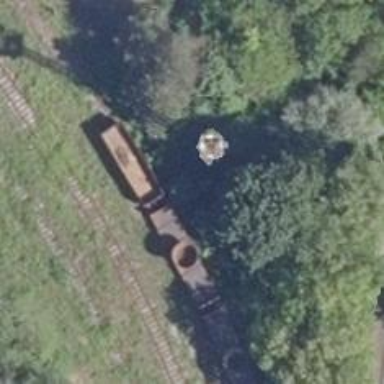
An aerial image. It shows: Rail spur service.